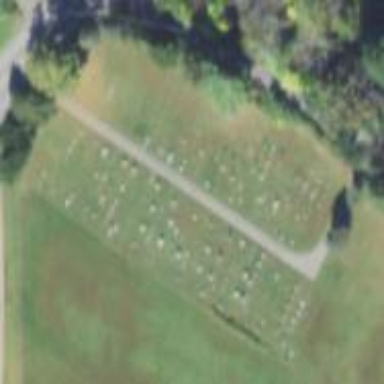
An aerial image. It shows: Cemetery.